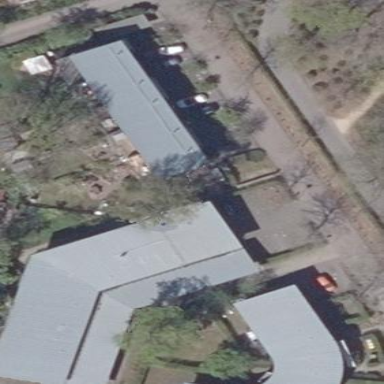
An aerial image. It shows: Terrace building with skillion roof shape.